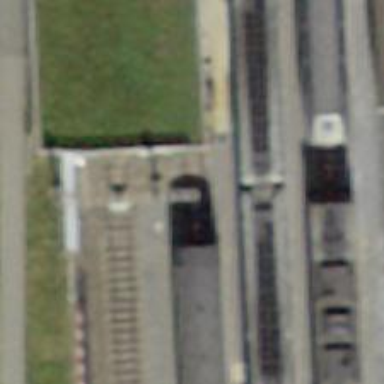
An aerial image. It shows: Railway buffer stop.